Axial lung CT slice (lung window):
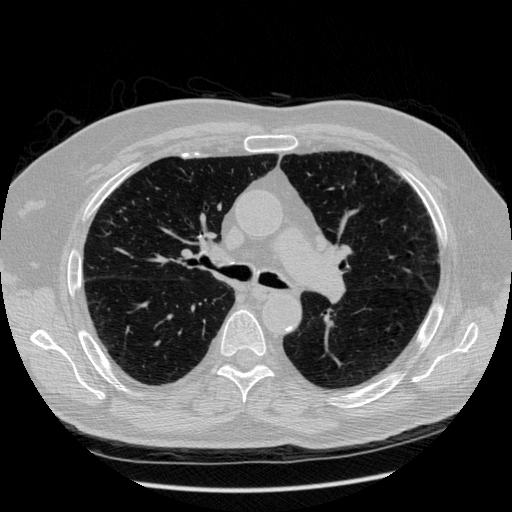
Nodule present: no